Question: I would like anonymous users to be able to only read and write their own data. I have the below as my security rules, but am getting a cannot read error in the simulator and the app.
I'm not sure that I'm going about it the right way. My main objective is to nest new assessments of the same user under their uid's and make it so they can only read, write and update their own assessments.
'''
{
"rules": {
"users": {
"$uid": {
".write": "$uid === auth.uid";
".read": "$uid === auth.uid";
}
}
}
}
'''
This is what my branch currently looks like

This is what I think it should look like to accomplish what I need.
<URL>
auth.gaurd.ts
'''
import { Injectable } from '@angular/core';
import { CanActivate, ActivatedRouteSnapshot, RouterStateSnapshot, Router } from '@angular/router';
import { AuthService } from "../../shared/service/auth.service";
import { Observable } from 'rxjs';
import * as firebase from 'firebase';
@Injectable({
providedIn: 'root'
})
export class AuthGuard implements CanActivate {
uid: string;
constructor(
public authService: AuthService,
public router: Router
){ }
canActivate(next: ActivatedRouteSnapshot, state: RouterStateSnapshot): Observable<boolean> | Promise<boolean> | boolean {
this.authStateListener();
return true;
}
authStateListener() {
// [START auth_state_listener]
firebase.auth().onAuthStateChanged((user) => {
if (user) {
// User is signed in, see docs for a list of available properties
this.uid = user.uid;
console.log("user"+user.isAnonymous)
console.log("uid"+this.uid)
} else {
// User is signed out
return firebase.auth().signOut().then(() => {
localStorage.removeItem('user');
this.router.navigate(['sign-in']);
})
}
});
}
}
'''
auth.service.ts
'''
import { Injectable, NgZone, ViewChild, ElementRef, Component } from '@angular/core';
import { User } from "../service/user";
import { auth } from 'firebase/app';
import { AngularFireAuth } from "@angular/fire/auth";
import { AngularFirestore, AngularFirestoreDocument } from '@angular/fire/firestore';
import { ActivatedRoute, Router } from "@angular/router";
import * as firebase from 'firebase';
import "firebase/auth";
@Injectable({
providedIn: 'root'
})
export class AuthService {
userData: any; // Save logged in user data
@ViewChild('btnLogin') btnLogin: HTMLButtonElement;
constructor(
public afs: AngularFirestore, // Inject Firestore service
public afAuth: AngularFireAuth, // Inject Firebase auth service
public router: Router,
private actRoute: ActivatedRoute,
public ngZone: NgZone // NgZone service to remove outside scope warning
) {
}
anonymousSignIn(){
firebase.auth().signInAnonymously()
.then(()=>{
this.router.navigate(['assessment']);
console.log("clicking")
}).catch((error) => {
var errorCode = error.code;
var errorMessage = error.message;
console.log("error here")
});
}
'''
**This is the code to push, read, update and delete branches in Firebase. The ReadAssessment list should display all data that the anonymous user owns in order for them to read it. ** fire-assessment.service.ts
'''
import { AuthGuard } from './../shared/guard/auth.guard';
import { Injectable } from '@angular/core';
import {AngularFireDatabase, AngularFireList, AngularFireObject} from '@angular/fire/database';
import * as firebase from 'firebase';
import {Business} from '../models/business';
import { ActivatedRoute, Router } from '@angular/router';
import { map } from 'rxjs/internal/operators/map';
import { isNgTemplate } from '@angular/compiler';
@Injectable({
providedIn: 'root'
})
export class FireAssessmentService {
assessmentsRef: AngularFireList<any>; // Reference to Assessment data list, its an Observable
assessmentRef: AngularFireObject<any>; // Reference to assessment object
public database = firebase.database();
public UserAssessmentInput;
public ref;
public actRoute: ActivatedRoute;
public router: Router;
public auth: AuthGuard;
constructor(private db: AngularFireDatabase) {
}
CreateAssessment(business: Business ){
const key = this.database.ref('/users').push().key;
this.database.ref('/users').child(key).set(
///this.assessmentsRef.ref('/users').push(
{
busiName: business.busiName
});
}
ReadAssessment(id: string){
this.assessmentRef = this.db.object('users/' + id);
return this.assessmentRef;
}
ReadAssessmentsList(){
this.assessmentsRef = this.db.list('users/');
return this.assessmentsRef;
}
UpdateAssessments (business: Business){
this.assessmentRef.update({
busiName: business.busiName
});
}
DeleteAssessment(){
this.assessmentRef = this.db.object('users/');
this.assessmentRef.remove();
}
'''
business.ts
'''
export interface Business {
$key: string;
busiName: string;
}
'''
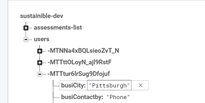
Answer: Right now you're creating data with this:
'''
const key = this.database.ref('/users').push().key;
this.database.ref('/users').child(key).set({
busiName: business.busiName
});
'''
When you call 'push()' Firebase generates a new unique location, which is the key starting with '-M...' in your JSON.
That value is the UID of the current user, so these rules then don't allow the user to read or write it:
'''
"users": {
"$uid": {
".write": "$uid === auth.uid";
".read": "$uid === auth.uid";
}
}
'''
Instead you should write the data under a node using the user's UID as the key. That'd look something like:
'''
const key = this.database.ref('/users').push().key;
if (firebase.auth().currentUser) {
const key = firebase.auth().currentUser.uid;
this.database.ref('/users').child(key).set({
busiName: business.busiName
});
}
else {
console.error("No current user while trying to write business name");
}
'''